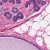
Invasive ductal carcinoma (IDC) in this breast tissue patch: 0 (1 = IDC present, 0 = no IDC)